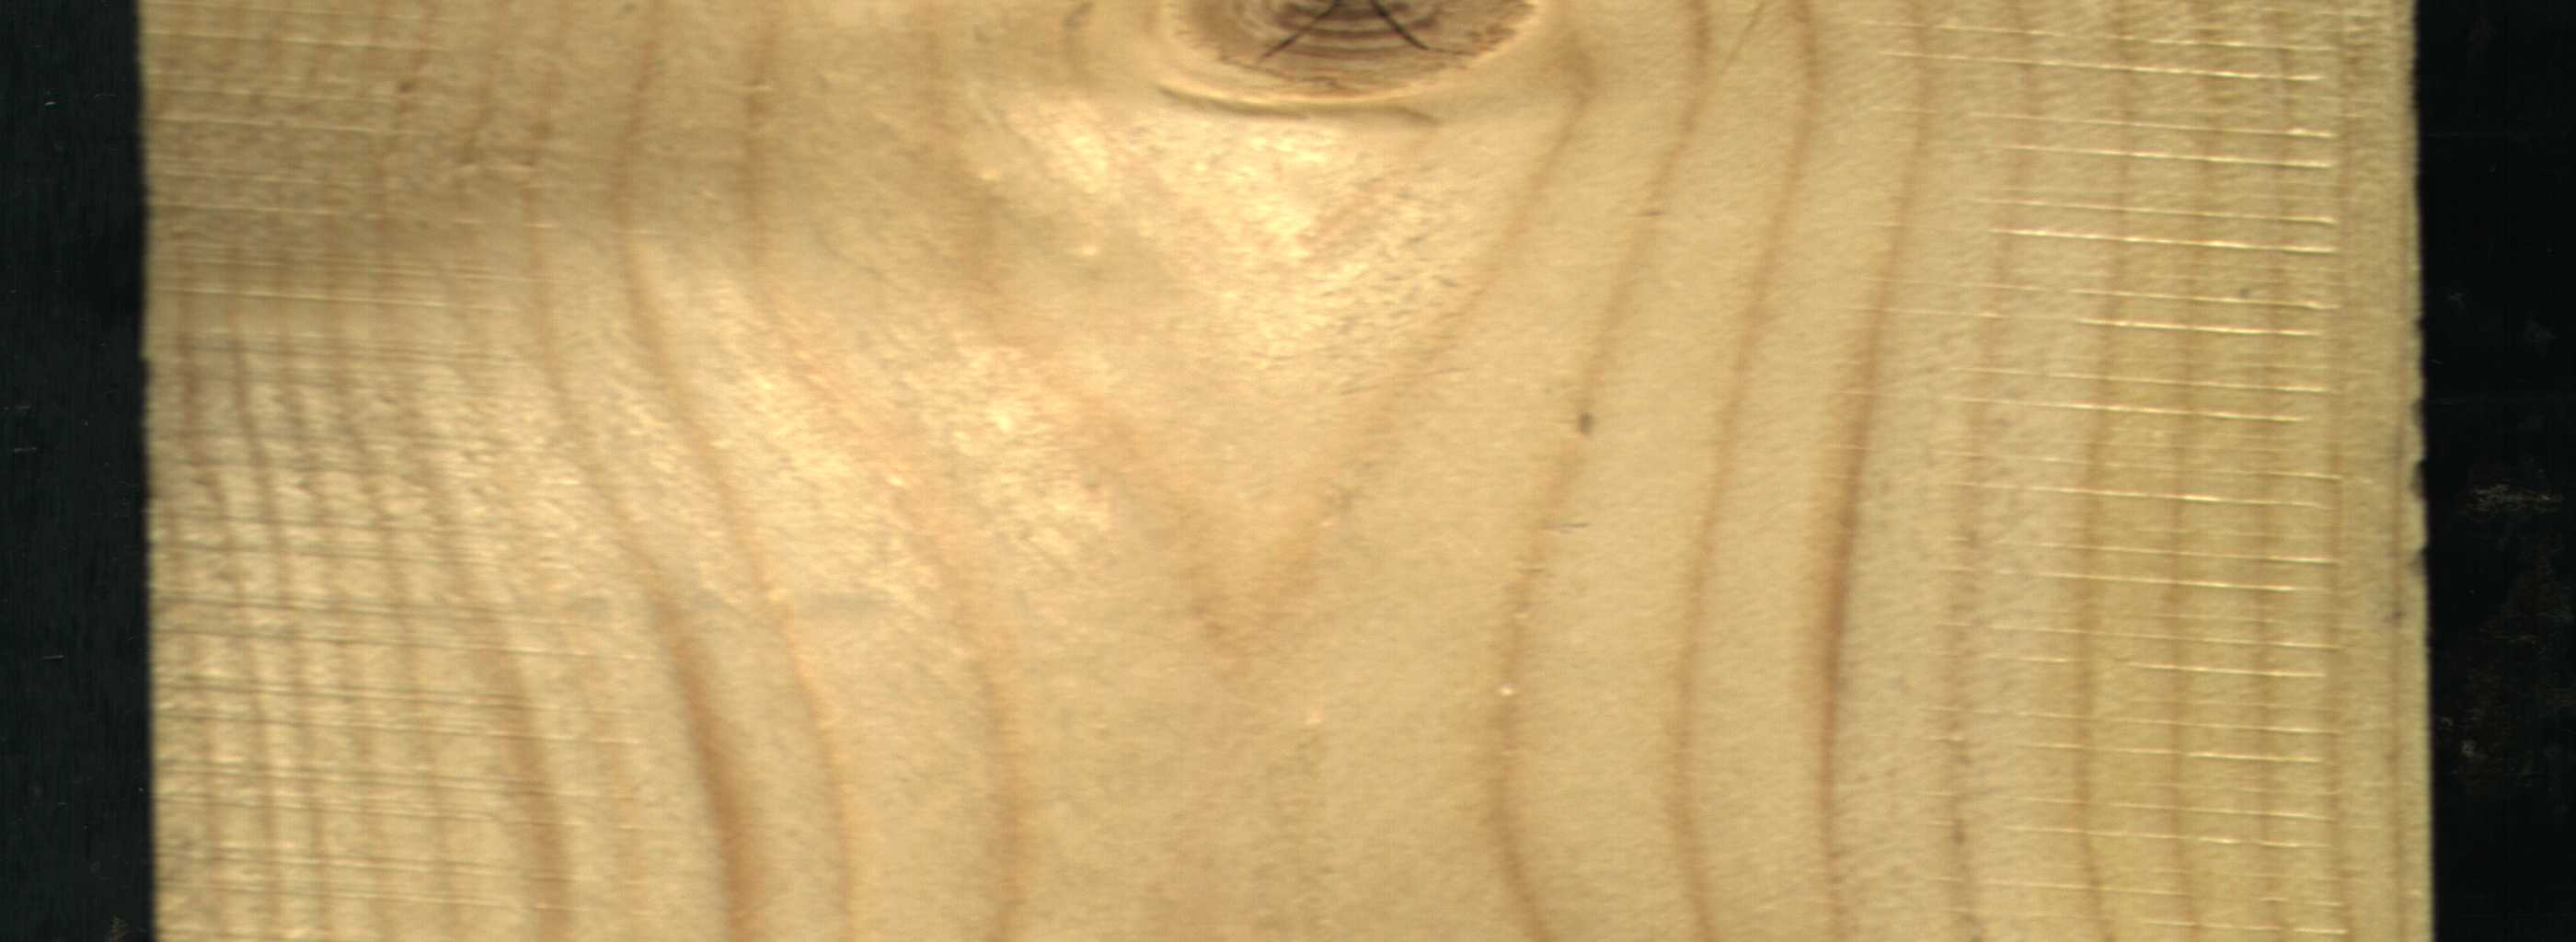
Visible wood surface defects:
knot_with_crack